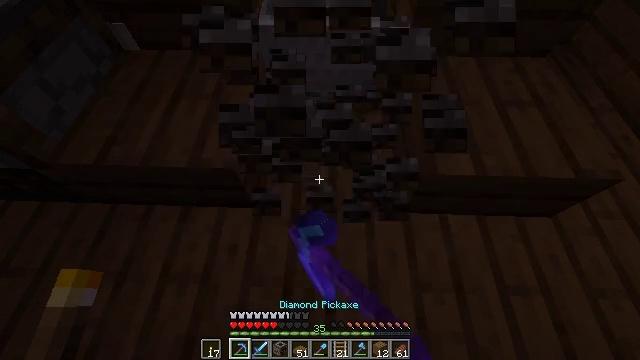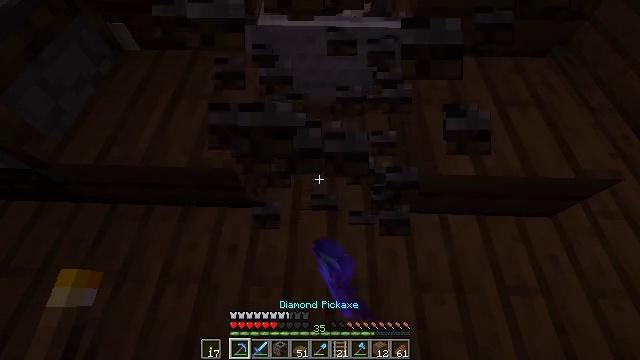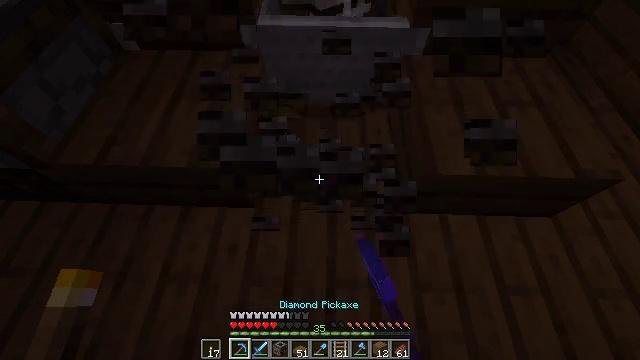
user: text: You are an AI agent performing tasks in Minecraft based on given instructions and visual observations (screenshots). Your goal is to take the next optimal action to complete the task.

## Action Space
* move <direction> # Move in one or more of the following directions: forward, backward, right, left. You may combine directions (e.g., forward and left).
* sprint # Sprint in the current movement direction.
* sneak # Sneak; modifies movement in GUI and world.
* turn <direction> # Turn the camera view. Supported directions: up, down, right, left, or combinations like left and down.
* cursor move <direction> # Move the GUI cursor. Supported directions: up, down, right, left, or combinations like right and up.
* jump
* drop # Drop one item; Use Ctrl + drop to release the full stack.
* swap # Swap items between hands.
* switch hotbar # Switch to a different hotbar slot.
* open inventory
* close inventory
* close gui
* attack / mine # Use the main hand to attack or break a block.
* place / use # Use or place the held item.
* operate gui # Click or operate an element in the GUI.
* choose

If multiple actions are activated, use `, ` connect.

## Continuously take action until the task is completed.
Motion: motion action
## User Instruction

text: Retrieve the smoker into your inventory.
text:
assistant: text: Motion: attack / mine
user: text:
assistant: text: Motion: no_op
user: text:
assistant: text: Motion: no_op